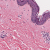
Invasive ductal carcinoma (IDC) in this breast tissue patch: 0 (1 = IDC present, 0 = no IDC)